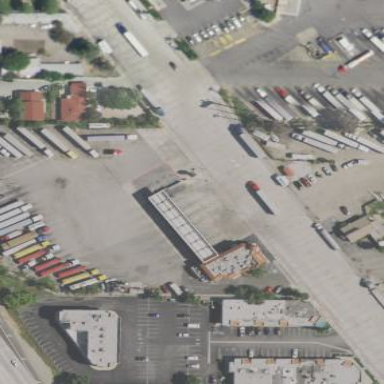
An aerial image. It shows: Retail area that includes truck stop.